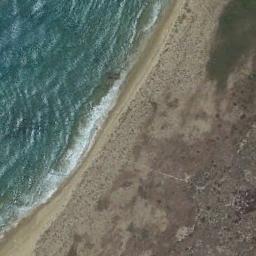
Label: beach